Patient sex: M
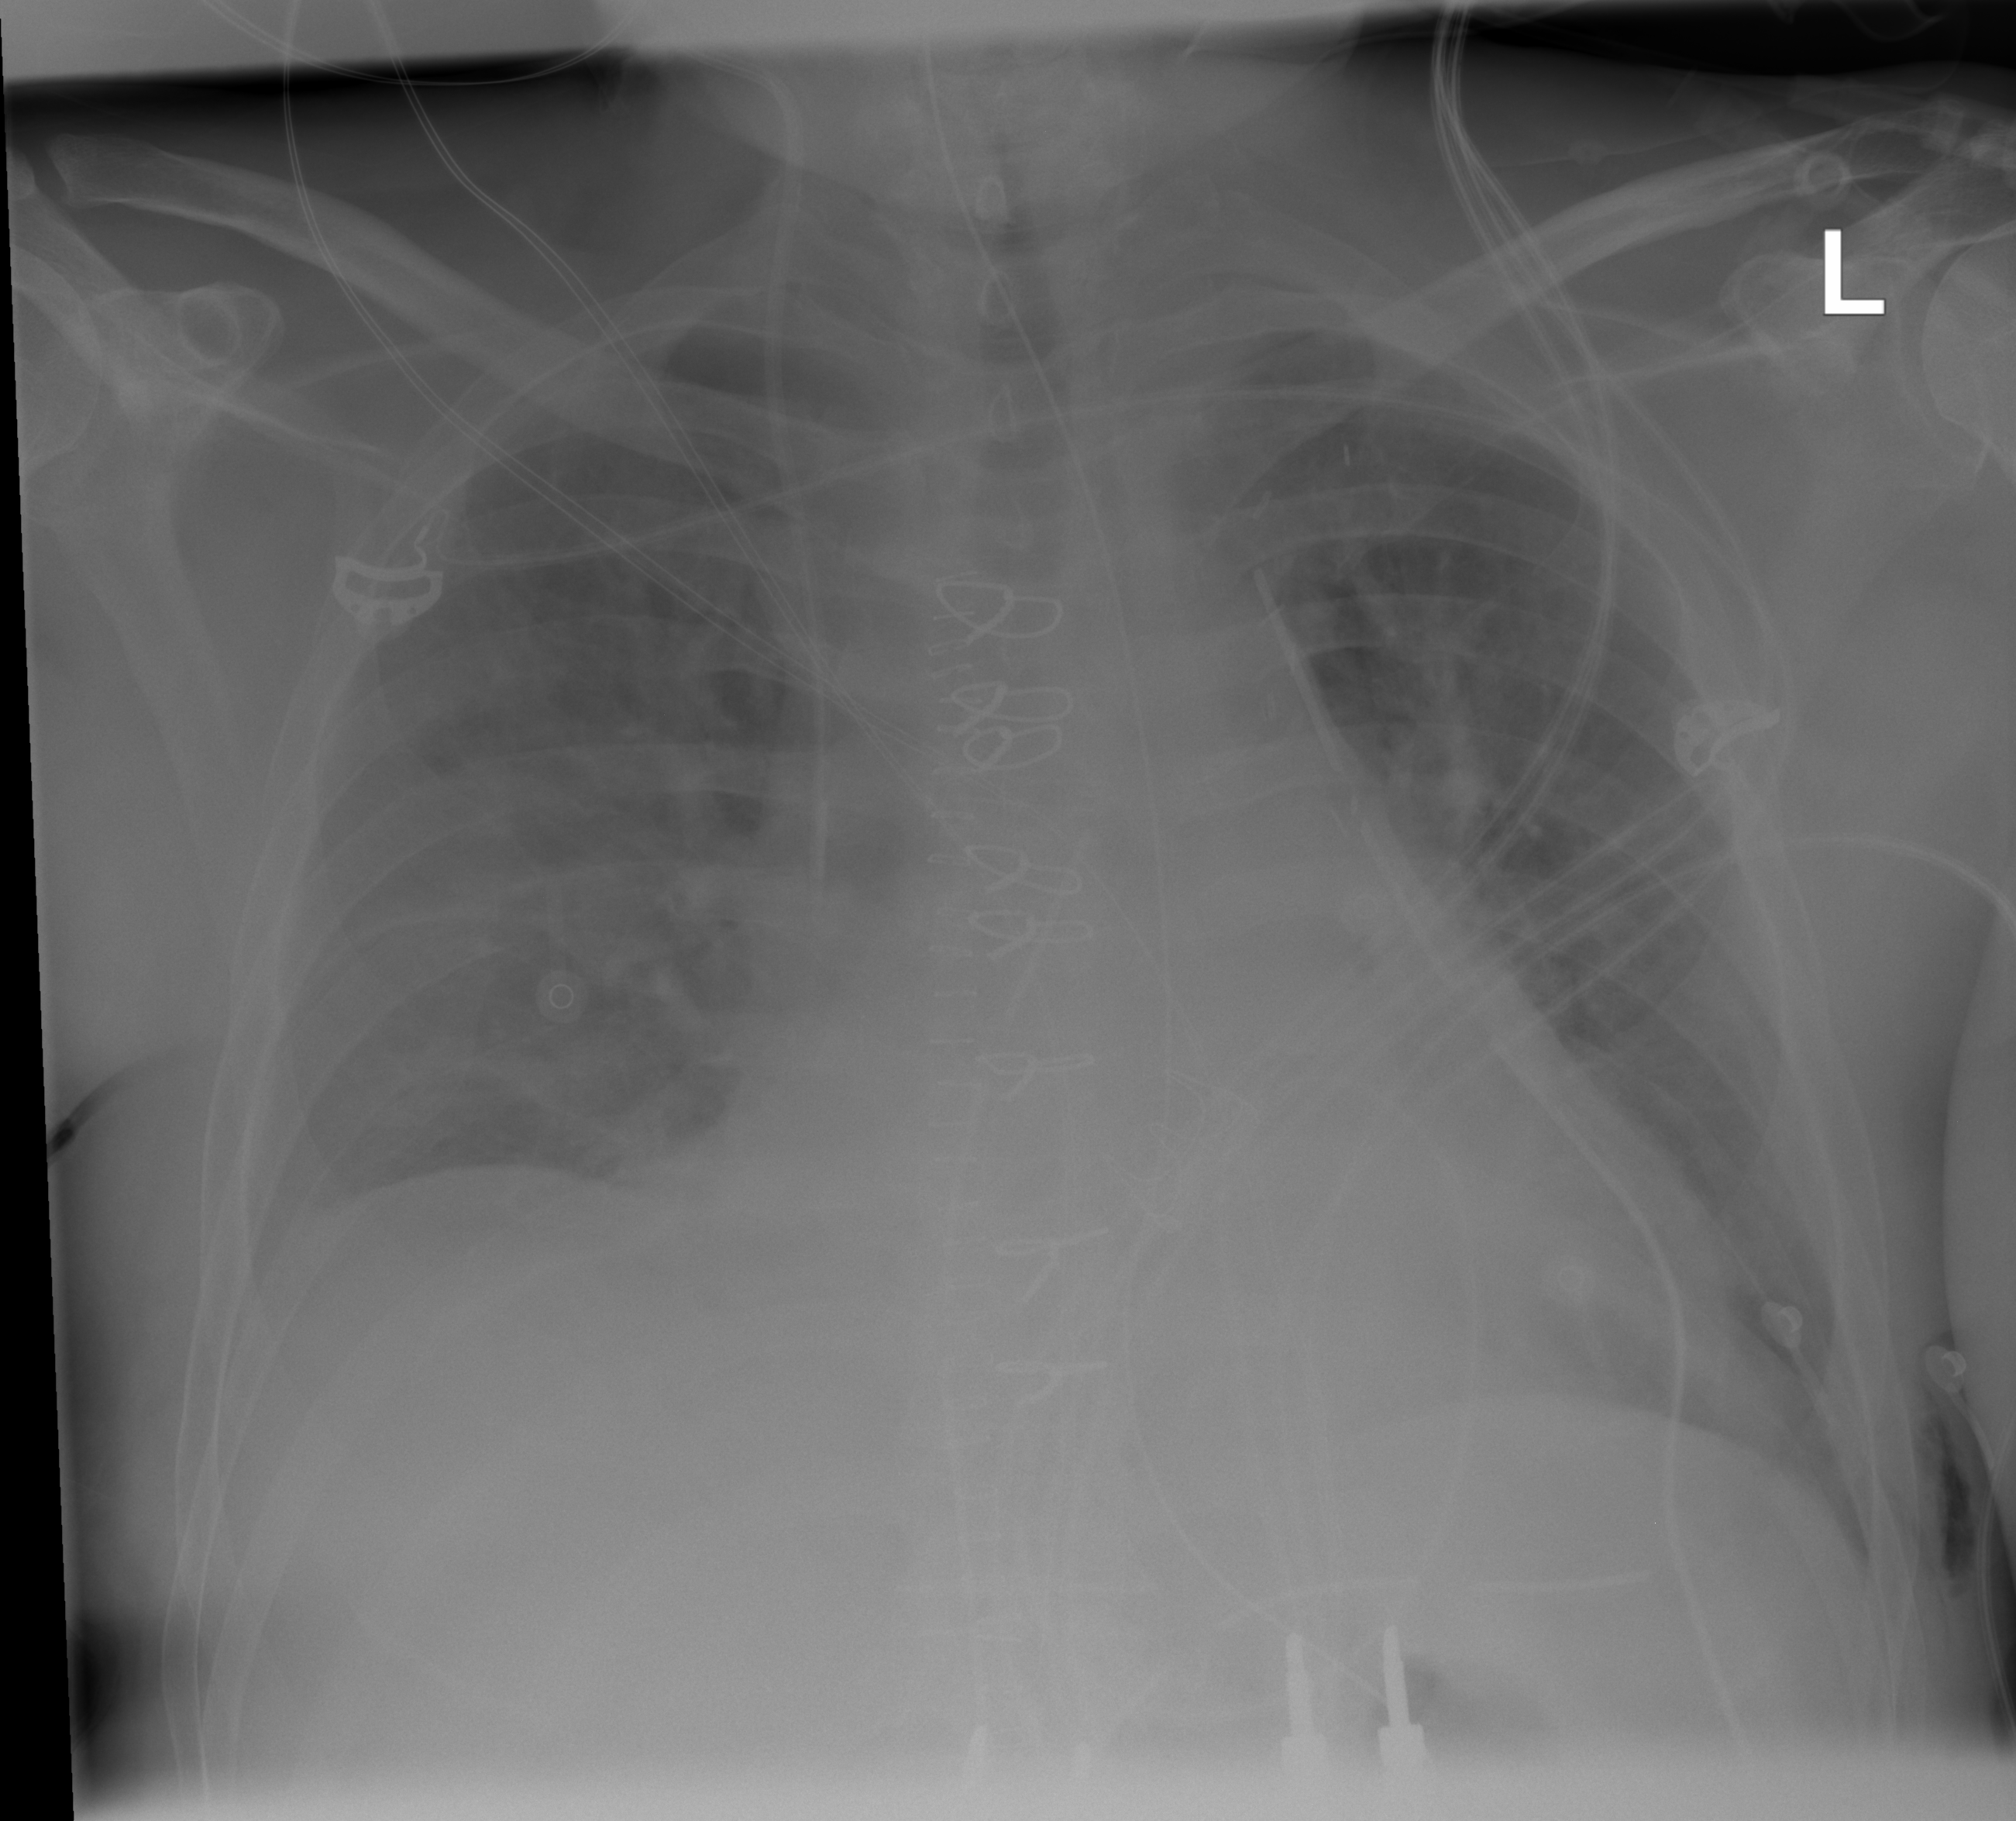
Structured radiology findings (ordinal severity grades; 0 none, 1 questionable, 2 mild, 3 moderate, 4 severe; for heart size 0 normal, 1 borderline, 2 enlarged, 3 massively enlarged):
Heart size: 2
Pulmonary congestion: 2
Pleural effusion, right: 0
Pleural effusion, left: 0
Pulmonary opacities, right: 0
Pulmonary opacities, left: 0
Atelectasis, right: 3
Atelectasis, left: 3